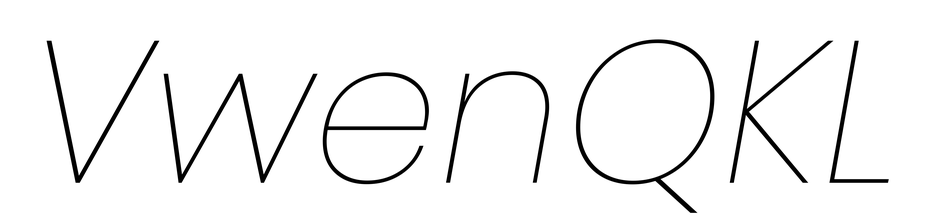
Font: Poppins-ThinItalic